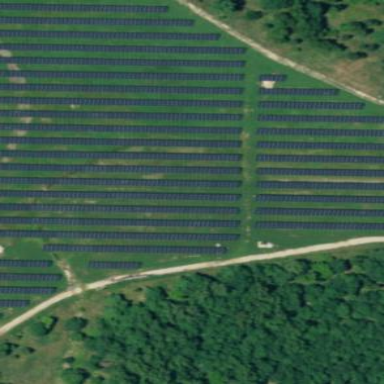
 consisting of solar photovoltaic panels."